Question: So for a while I've been relying on the PLAIN support for logging into Google's IMAP server in my email client. Recently they started blocking that and return an error (despite listing it as a supported authentication method).
For instance take this example:
'''
Connected to 'imap.gmail.com:993' using SSL
A0001 CAPABILITY
* OK Gimap ready for requests from ##.##.##.## cd6mb38777249ieb
* CAPABILITY IMAP4rev1 UNSELECT IDLE NAMESPACE QUOTA ID XLIST CHILDREN X-GM-EXT-1 XYZZY SASL-IR AUTH=XOAUTH2 AUTH=PLAIN AUTH=PLAIN-CLIENTTOKEN AUTH=XOAUTH
A0001 OK Thats all she wrote! cd6mb38777249ieb
A0002 AUTHENTICATE PLAIN
+
####################################
* NO [WEBALERT https://accounts.google.com/ContinueSignIn?sarp=1&scc=1&plt=AKgnsbszktZSU6iVmh...snip....] Web login required.
A0002 NO [ALERT] Please log in via your web browser: http://support.google.com/mail/accounts/bin/answer.py?answer=78754 (Failure)
SSL connection closed.
ScribeImap_Thread.cpp:647 - Connect to imap.gmail.com:993 failed.
'''
I've tried opening the "<URL>..." URL in my browser:

And I get redirected to <URL> but the next login attempt fails as well. So it doesn't seem to change the authentication at all.
Is the PLAIN authentication just blocked completely or am I doing it wrong?
Alternatively is there a authentication method that works and DOESN'T need a browser component to log in? (XOAUTH2 seems to need a web login as well)
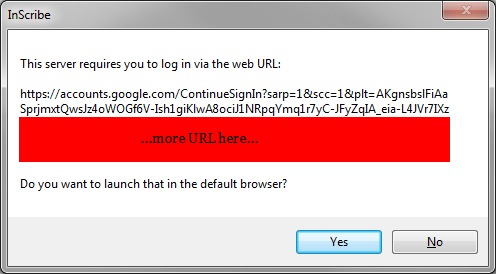
Answer: It's pretty official:
<URL>
They have shut off PLAIN login completely and it's not coming back.
So there are two options:
1. Turn on "less secure apps".
2. Implement OAUTH2.
I've decided to implement OAUTH2 support (which isn't too far off working actually). Initially I thought I would need an embedded browser component in my app, but it turns out that I can launch the system browser and the user can copy the token across in a some what manual process.
Interestingly for those working on OAUTH2 support in their software, Google have setup a playground to see the whole process in practice:
<URL>